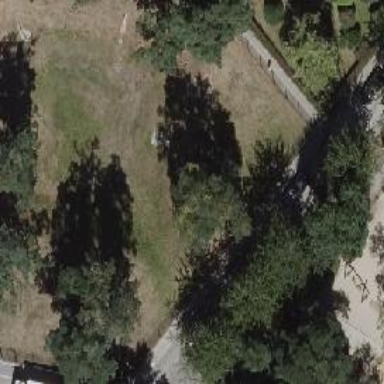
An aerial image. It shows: Metal fence enclosing grassy area.